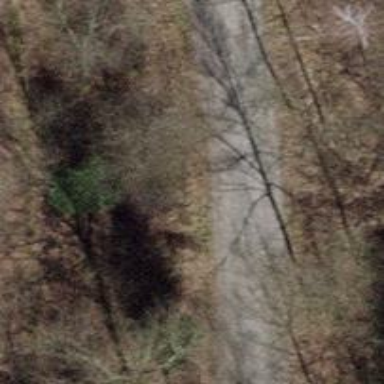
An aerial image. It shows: Compacted track with grade2 level.